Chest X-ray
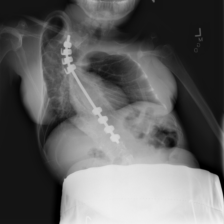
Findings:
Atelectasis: negative
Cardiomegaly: negative
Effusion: negative
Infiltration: negative
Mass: negative
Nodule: negative
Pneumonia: negative
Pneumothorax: negative
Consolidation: negative
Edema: negative
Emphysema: negative
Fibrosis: negative
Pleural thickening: negative
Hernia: negative